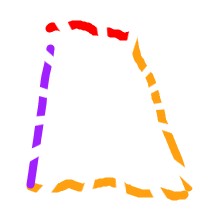
Shape: trapezoid